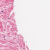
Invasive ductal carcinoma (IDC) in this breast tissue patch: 0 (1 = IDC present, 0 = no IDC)